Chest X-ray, PA view. Patient: 45 years old, sex M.
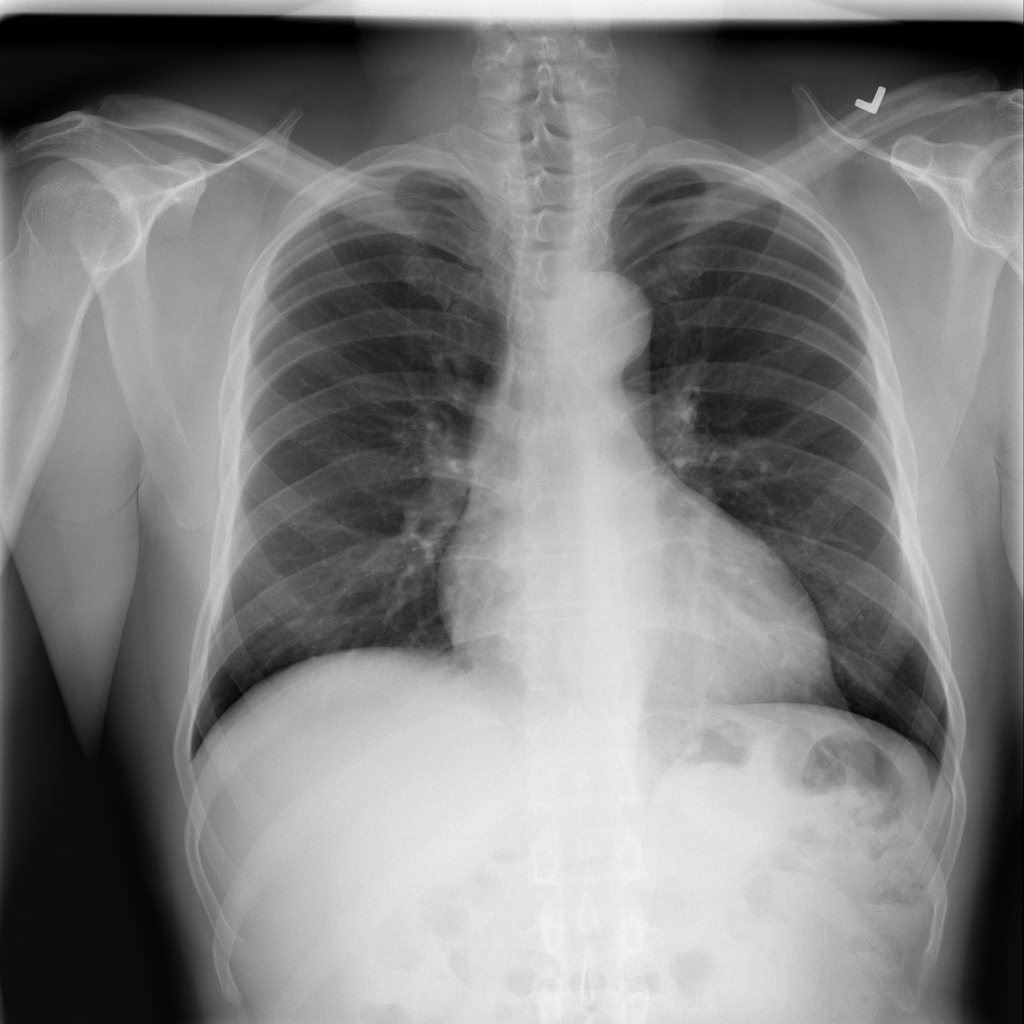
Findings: No Finding